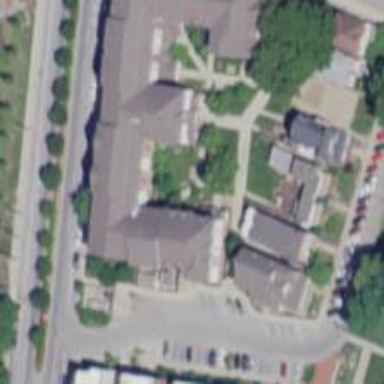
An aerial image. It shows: Residential building belonging to university.